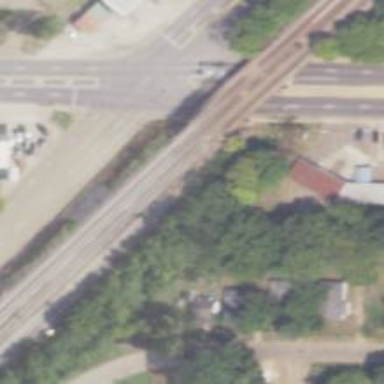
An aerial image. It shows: Railway yard.